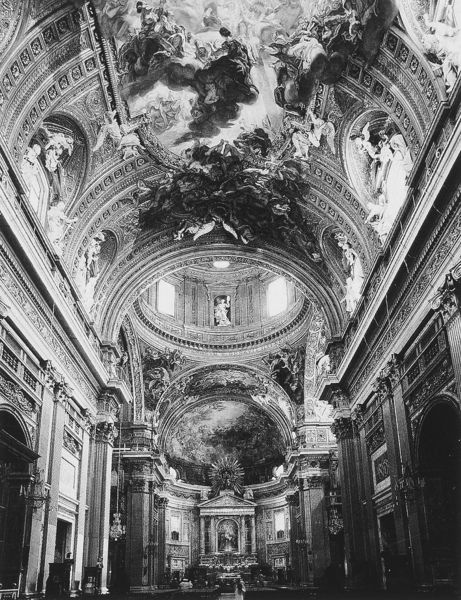
Titel: Il Gesù in Rom in der Bauphase von Giacomo della Porta
Künstler: Giacomo della Porta
Standort: Rom, Il Gesù (EU - I - Latium)
Schlagwörter: wolken, fenster, licht, pfeiler, schwarz, säule, säulen, weiss, blüten, gebäude, malerei, architektur, barock, innenraum, kirche, decke, innen, rund, engel, statue, schiff, bogen, grafik, figuren, rundbogen, kuppel, wandmalerei, stuck, foto, fotografie, bögen, gang, gewölbe, strahlen, zentralperspektive, schwarzweiss, altar, hauptschiff, portal, kirchenschiff, statuen, fresken, deckengemälde, fresko, deckenmalerei, tonnengewölbe, pompös, deckenbemalung, baroc, gwölbe